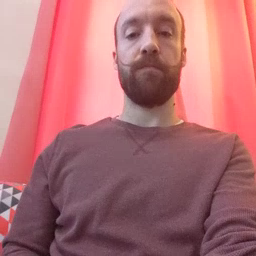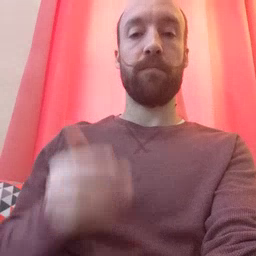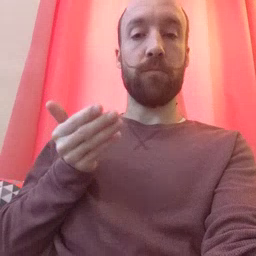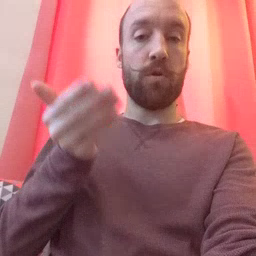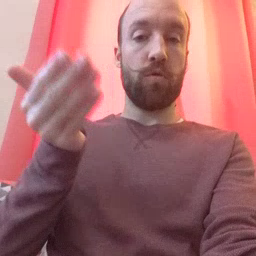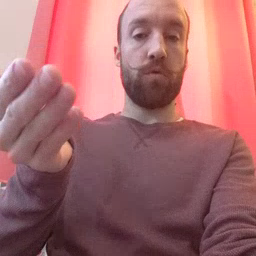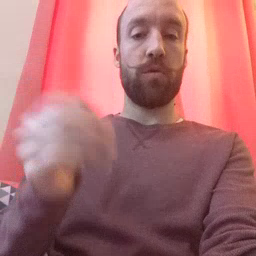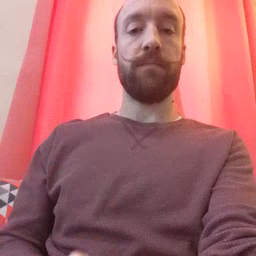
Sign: boat